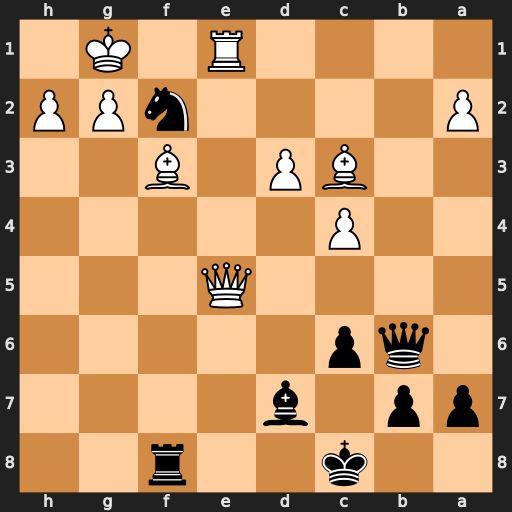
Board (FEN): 2k2r2/pp1b4/1qp5/4Q3/2P5/2BP1B2/P4nPP/4R1K1
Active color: b
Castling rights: -
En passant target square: -
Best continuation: Nh3+ Kh1 Qg1+ Rxg1 Nf2#